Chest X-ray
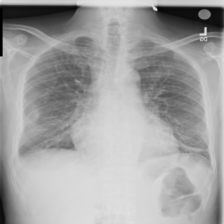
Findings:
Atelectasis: positive
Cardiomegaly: negative
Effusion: negative
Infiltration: negative
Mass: negative
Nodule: negative
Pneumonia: negative
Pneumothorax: negative
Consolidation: negative
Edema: negative
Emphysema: negative
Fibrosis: negative
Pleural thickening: negative
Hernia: negative